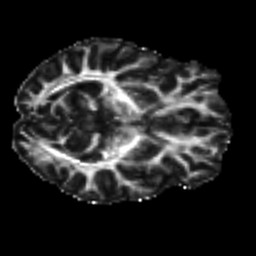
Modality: FA
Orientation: axial
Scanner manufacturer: siemens
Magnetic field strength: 3 T
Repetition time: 9.6 s
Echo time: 0.077 s